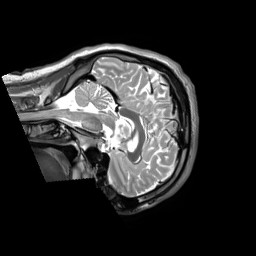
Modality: T2w
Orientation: sagittal
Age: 22
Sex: male
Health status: ill
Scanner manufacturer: siemens
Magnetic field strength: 3 T
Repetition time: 2.8 s
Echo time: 0.326 s